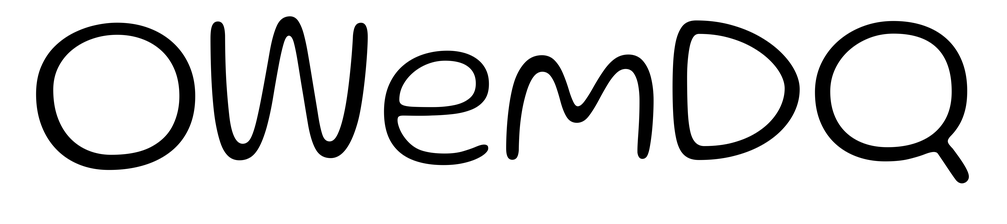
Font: Gluten_ExtraLight